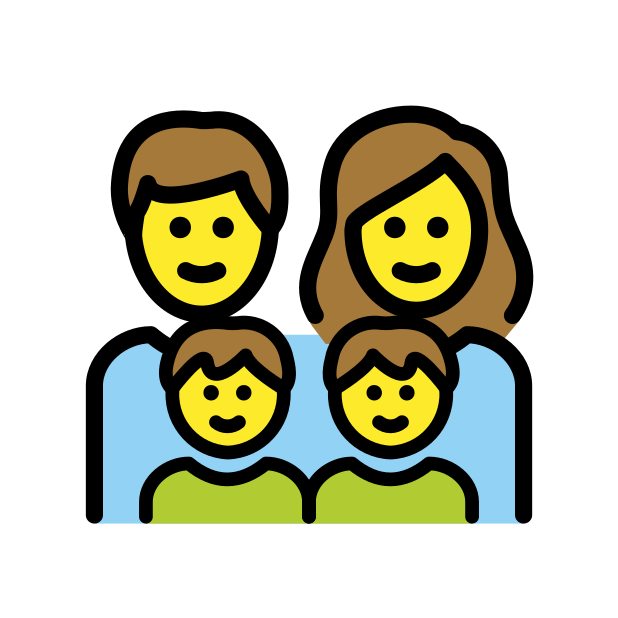
family: man, woman, boy, boy